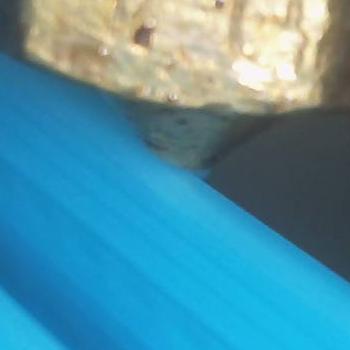
Flow rate: 224%